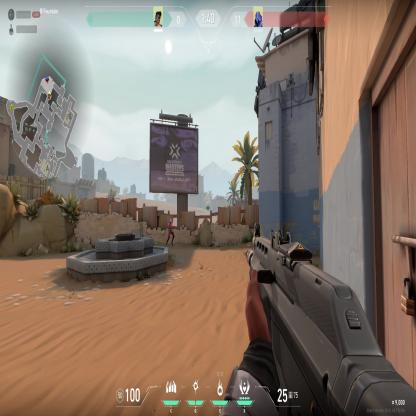
Label: enemy